Question: Sorry for this question, I'm new to Clojure. I followed <URL>
how to install Leiningen plugin for Eclipse and found out that link (<URL> for that plugin is broken.

Is there another way to install this plugin, or even better, a working link? Thanks in advance.
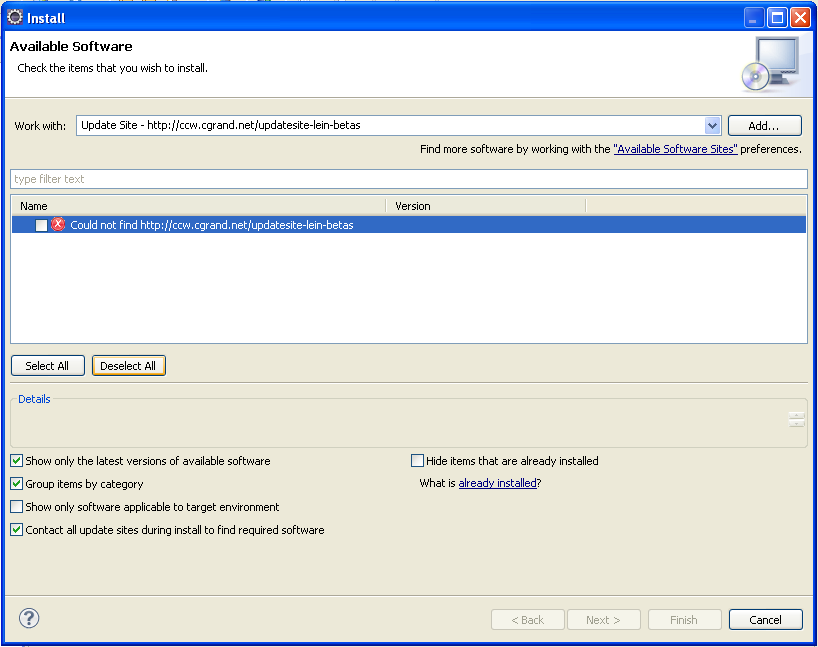
Answer: The beta updatesite is <URL>. The new CCW versions include leiningen integration, so they are no longer separate plugins.